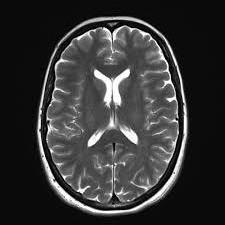
Label: notumor